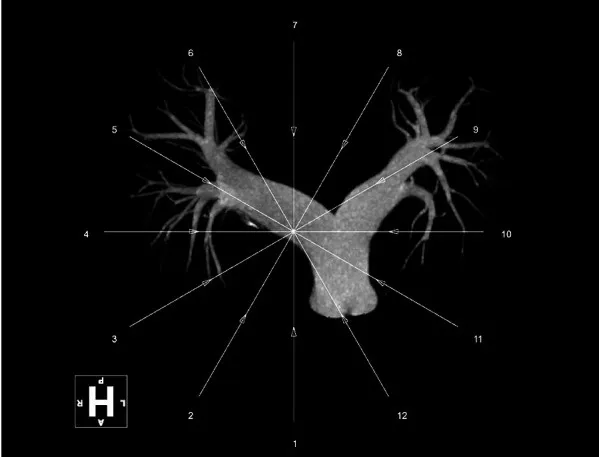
3D reconstruction of CTPA in 2 months later.
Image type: radiology (ultrasound)